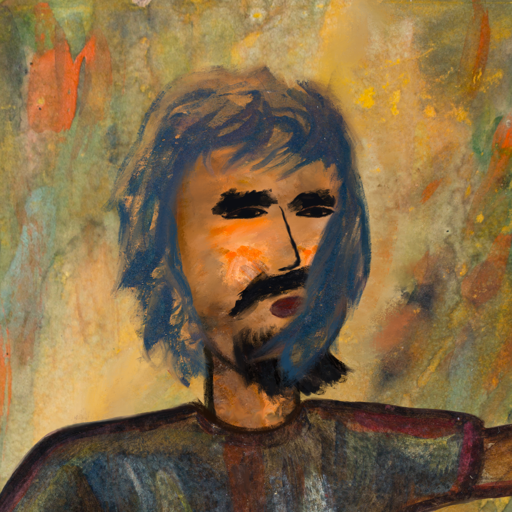
Background: Comrade, Head And Neck Side: Gypsy_Queen, Face Side: Mosgoul, Bust: Mosgoul, Hair Side: In_The_Sun, Head Accessory: Blank, Second Necklace: Blank, Necklace: Blank, Baby: Blank